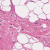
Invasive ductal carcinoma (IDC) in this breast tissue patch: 0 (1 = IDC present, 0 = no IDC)